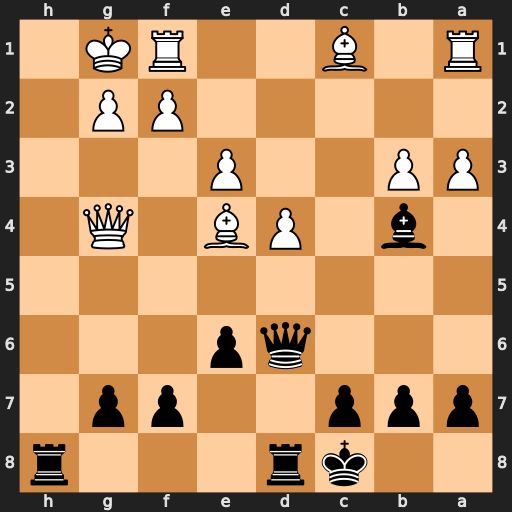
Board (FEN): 2kr3r/ppp2pp1/3qp3/8/1b1PB1Q1/PP2P3/5PP1/R1B2RK1
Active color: b
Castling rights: -
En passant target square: -
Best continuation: Qh2#